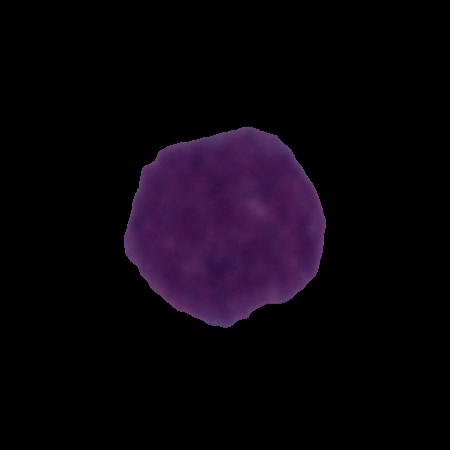
Label: cancer